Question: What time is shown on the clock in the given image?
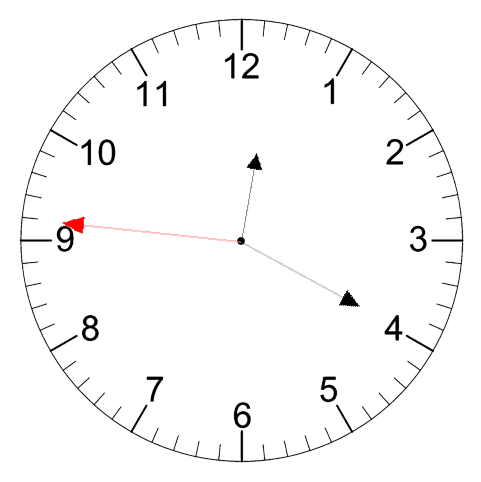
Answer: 12:19:46